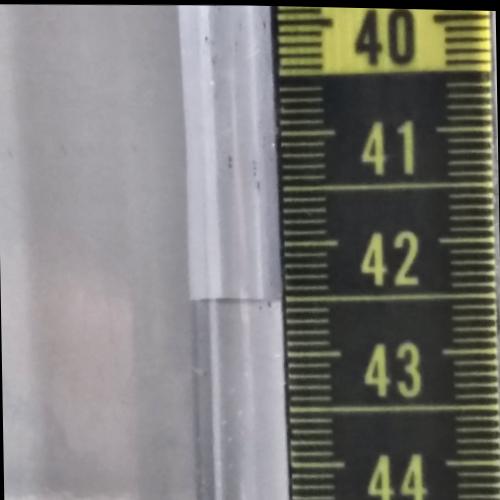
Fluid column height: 42.5 cm